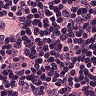
Metastatic tissue present: yes